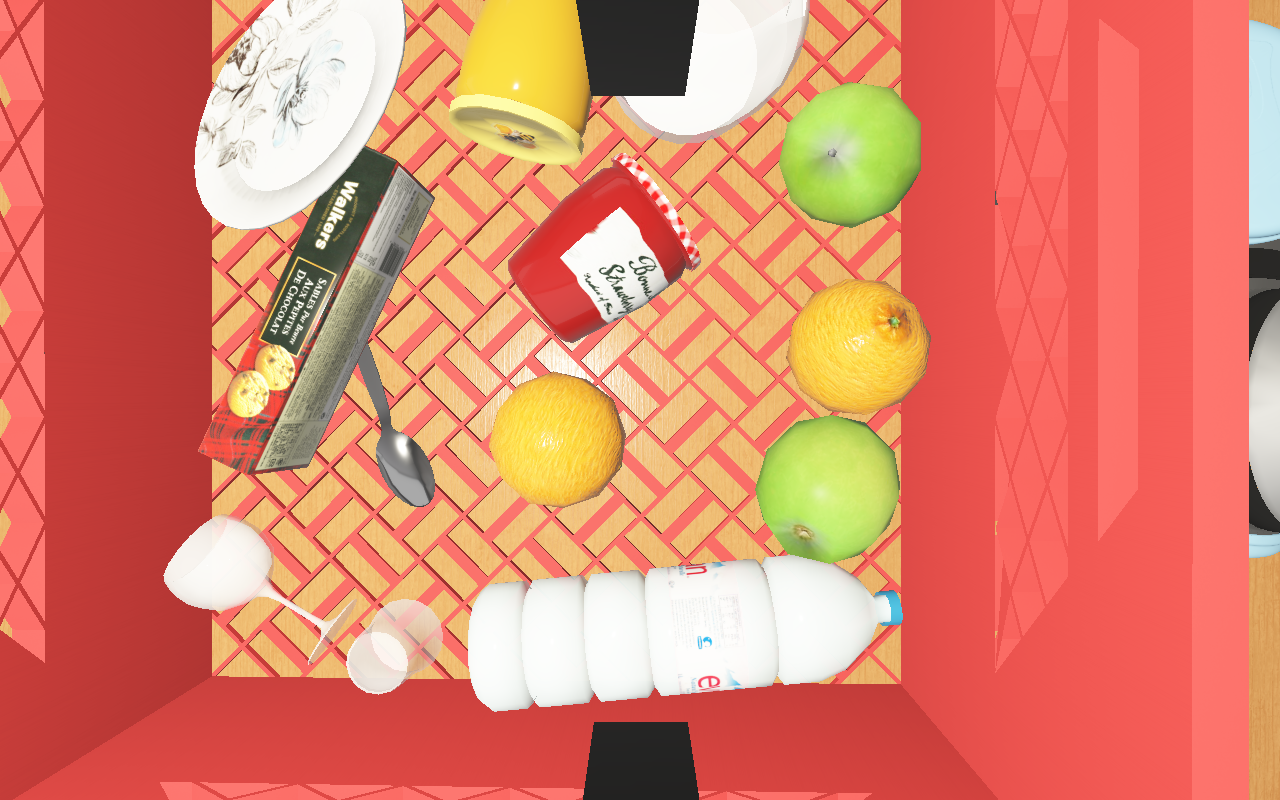
Objects in the scene:
carafe
water bottle
apple
apple
orange
orange
spoon
wineglass
cereal box